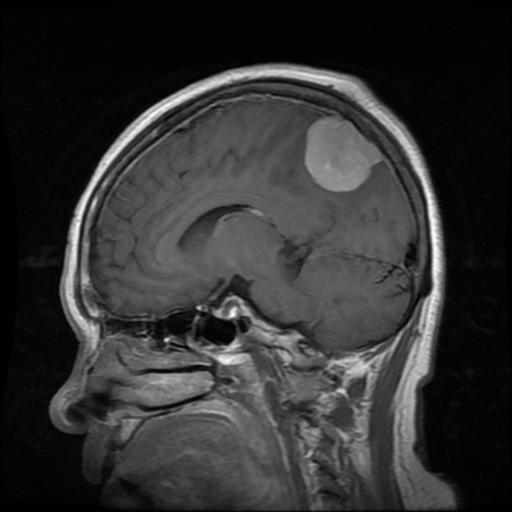
Label: meningioma